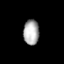
Tissue: prostate
Cell type: T cells
Senescence score: 0.7273
Nuclear area (px): 386
Mean DAPI intensity: 171.342